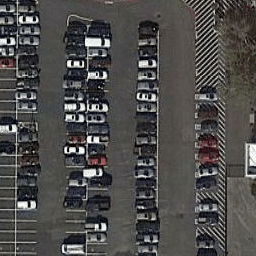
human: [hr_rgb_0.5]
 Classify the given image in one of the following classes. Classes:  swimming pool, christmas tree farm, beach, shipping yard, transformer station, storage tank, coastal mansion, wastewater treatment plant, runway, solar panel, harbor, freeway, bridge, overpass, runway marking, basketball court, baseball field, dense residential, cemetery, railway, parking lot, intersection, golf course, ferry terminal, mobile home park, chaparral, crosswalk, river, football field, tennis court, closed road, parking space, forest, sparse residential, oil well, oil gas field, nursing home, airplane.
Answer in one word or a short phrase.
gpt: parking lot